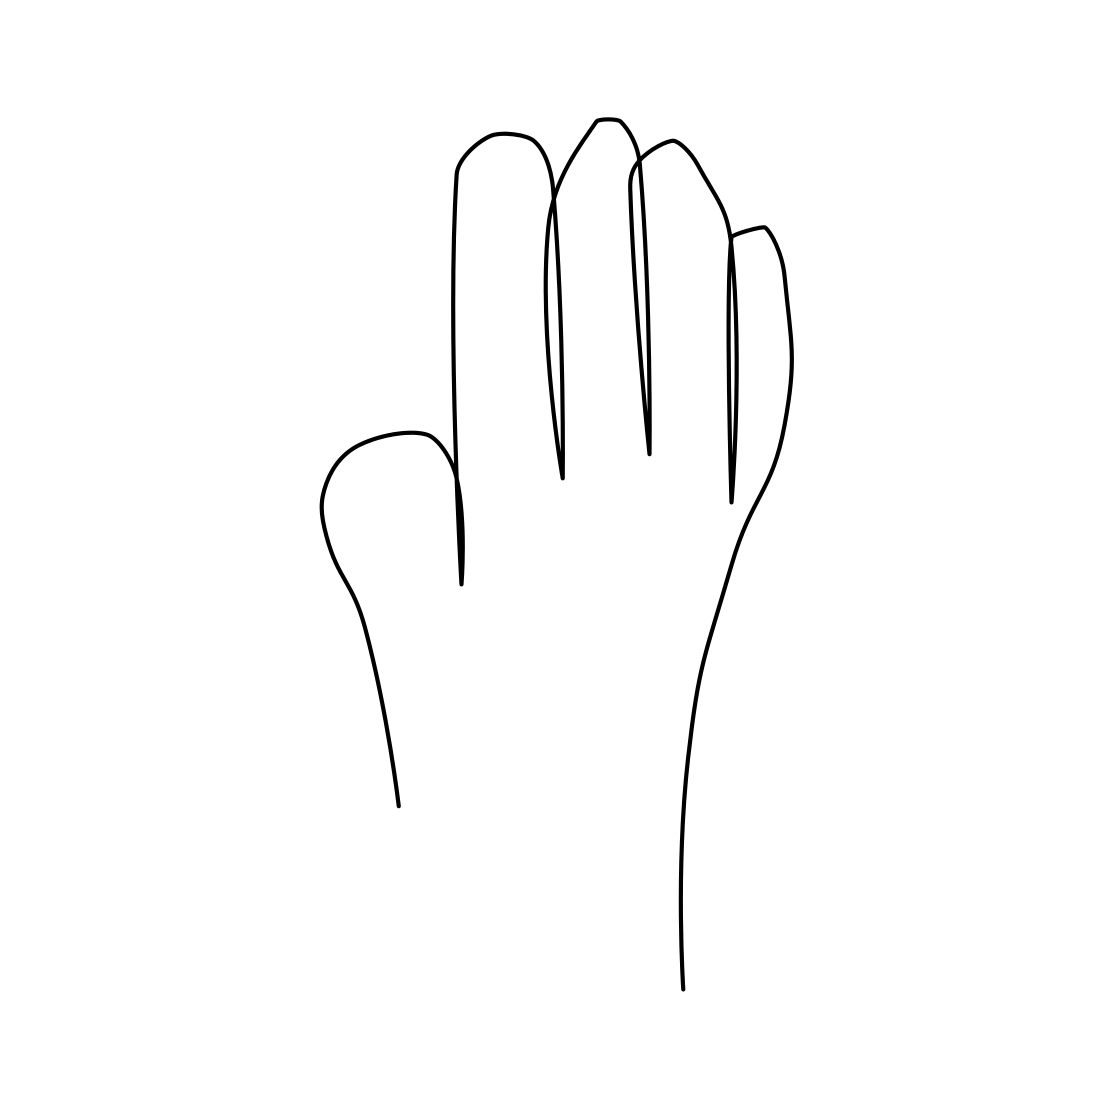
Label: hand